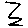
Label: zigzag